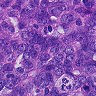
Metastatic tissue present: yes